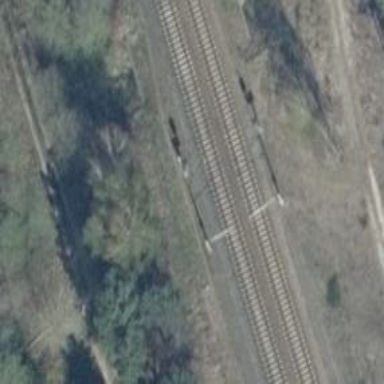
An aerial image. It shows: Signal light at railway crossing.